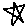
Label: star